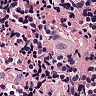
Metastatic tissue present: no